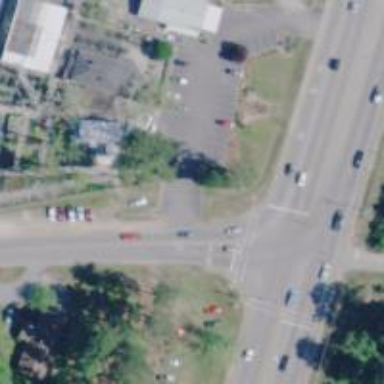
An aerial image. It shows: Marked road crossing.